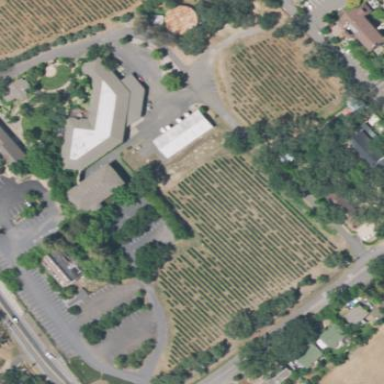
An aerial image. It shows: Vineyard with wine grapes as the crop.